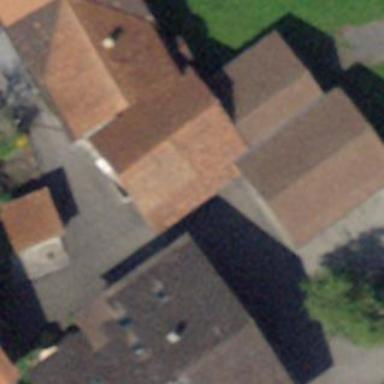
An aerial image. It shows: Barn.